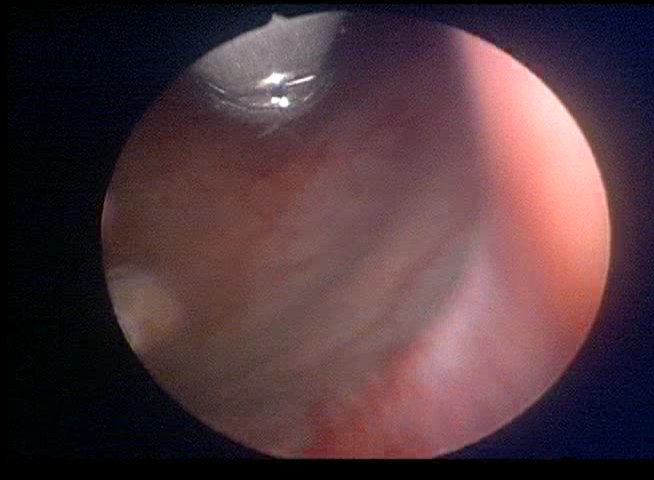
Modality: WLC
Class: Normal mucosa
Bladder cancer association: No